Interaction volume radius: 5 \u00c5
Interaction volume height: 15 \u00c5
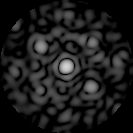
Disorder parameter: 0.609